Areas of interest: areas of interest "Oma Tsunami Museum"
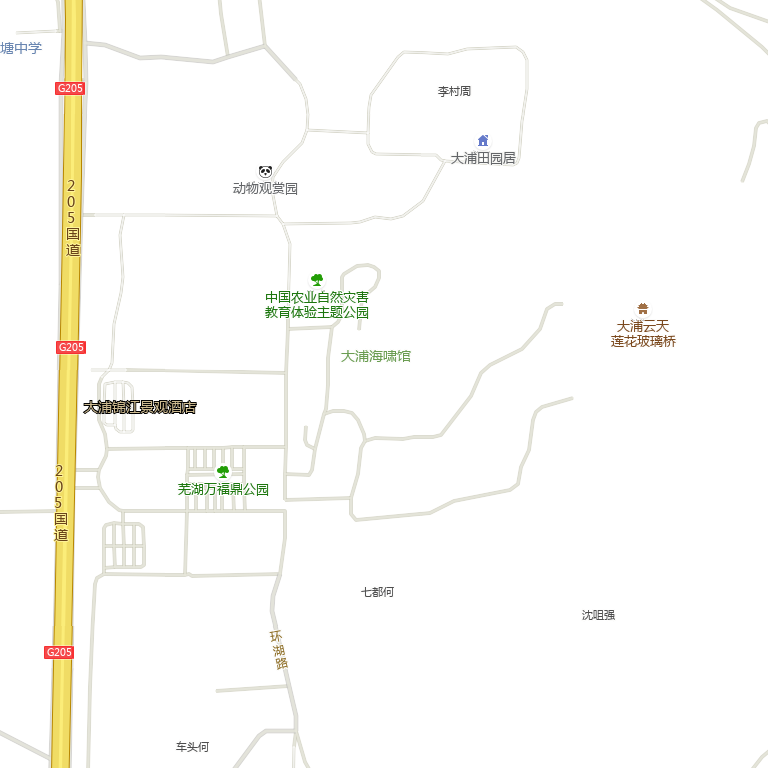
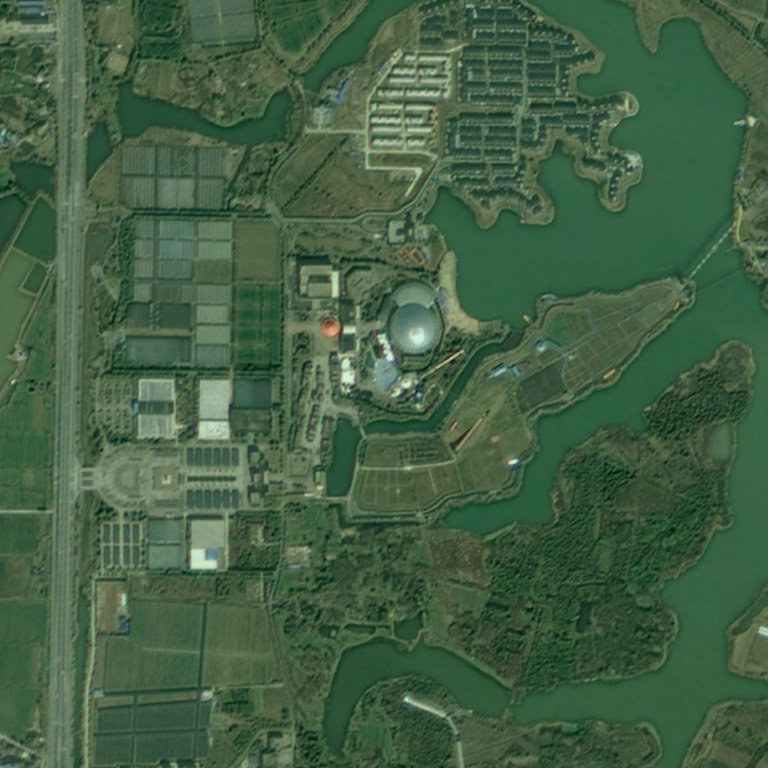